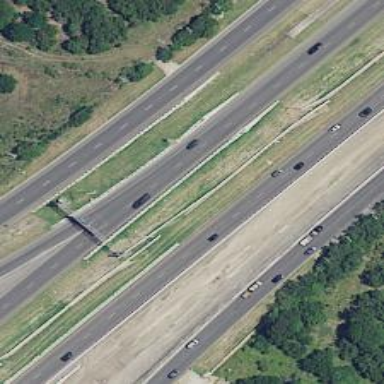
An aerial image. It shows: Motorway junction.